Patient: sex M, age 55
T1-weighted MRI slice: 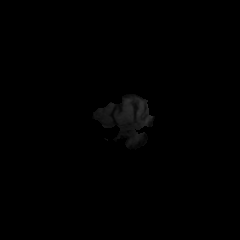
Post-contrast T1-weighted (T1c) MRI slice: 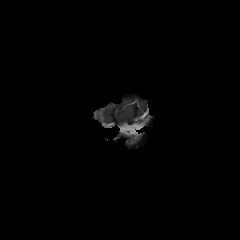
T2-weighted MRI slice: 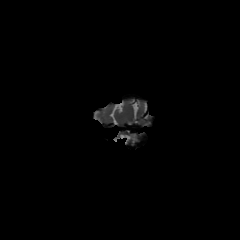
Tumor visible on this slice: no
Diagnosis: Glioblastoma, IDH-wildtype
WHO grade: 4